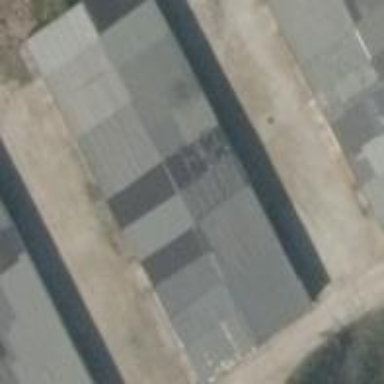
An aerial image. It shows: Group of garages.